Question: I am having difficulties on plotting time on the xaxis. I have some overlapping labels. See below:

This is my code:
'''
time=datenum(0,0,0,0,0,timeinseconds);
labs=1:10:length(time);
figure(3);
plotyy(time,xvalue,time,dens);
datetick('x','HH:MM');
set(gca,'XTick',time(labs),'XTickLabel',time(labs));
legend('xval','CDF');
title('Crash on Oct.10 2008 at 15:59pm');
xlabel('Time');
'''
First, why are the labels overlapping with the old ones? And secondly, how I can get the label to rotate 90degrees? I tried some other matlab functions to turn the labels but none seem able to tackle time format labels.
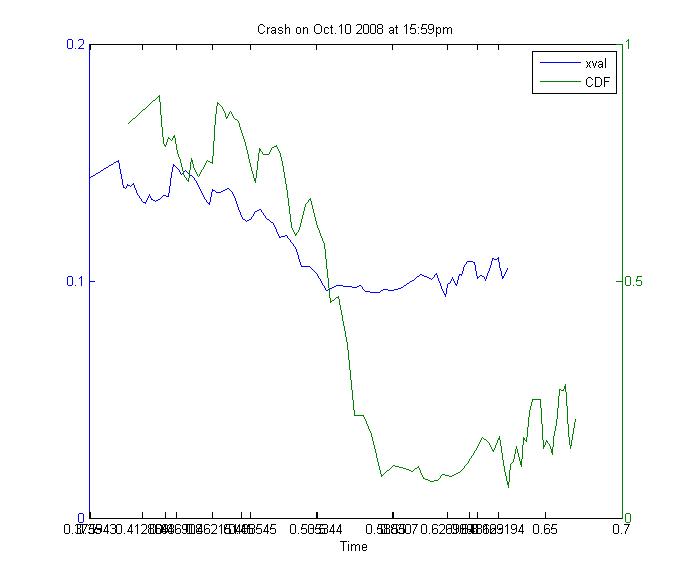
Answer: Calling 'plotyy' you create two 'axis' objects. Your overlap problem does probably come from the fact that you modify only one set of those axis, while leaving the other as it was originally set up.
One option is handling both of the created axis when you call 'plotyy' by:
'''
[AX, H1, H2] = plotyy( time, xvalue, time, dens);
'''
Your first option here is setting up both of the axis, contained within the array of handlers 'AX', via changing the''XTick'' propriety as:
'''
set( AX(1), 'XTick', time(labs), 'XTickLabel', time(labs));
set( AX(2), 'XTick', time(labs), 'XTickLabel', time(labs));
'''
But you also have the option of leaving the labels for the second axis empty, replacing the second line above:
'''
set( AX(1), 'XTick', time(labs), 'XTickLabel', time(labs));
set( AX(2), 'XTick', time(labs), 'XTickLabel', []);
'''
The official documentation of <URL> can be of further help for you.
---
If you take a look on the example there, namely, <URL> documentation:
'''
figure
x = 0:0.01:20;
y1 = 200*exp(-0.05*x).*sin(x);
y2 = 0.8*exp(-0.5*x).*sin(10*x);
[AX,H1,H2] = plotyy(x,y1,x,y2,'plot');
'''
and as you did before, try to modify only the 'AX(2)', which is equivalent to what you got writing 'gca':
'''
set(AX(2),'XtickLabel',1:0.1:20)
'''
you will observe that the same overlapping error takes place.
With respect to rotating the labels 90 deg, I'm afraid that's not currently supported by Matlab. However, you can probably get that done using one of the available packages on FileExchange. Either <URL> could be the one.